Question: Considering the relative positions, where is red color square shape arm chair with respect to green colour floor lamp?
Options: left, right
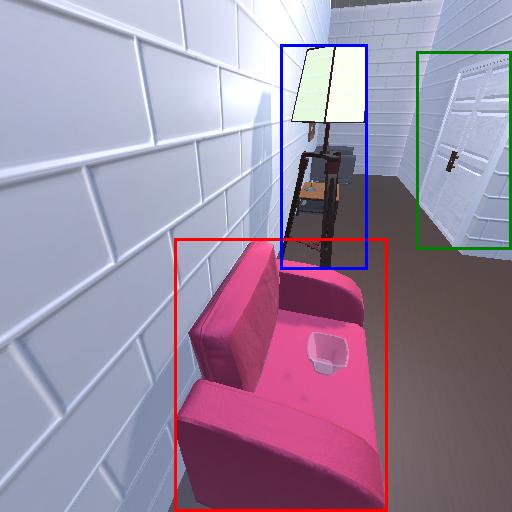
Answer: left